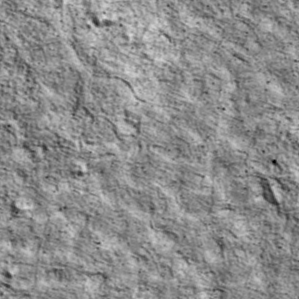
Label: non_frost